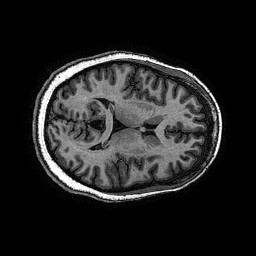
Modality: T1w
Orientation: axial
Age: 45
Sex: female
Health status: healthy